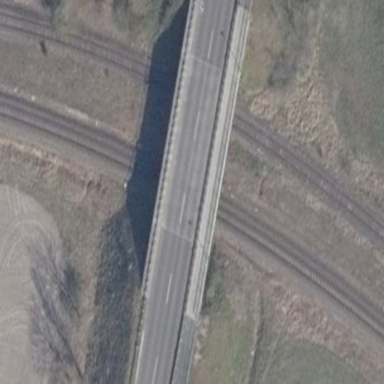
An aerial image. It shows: Bridge with beam structure.